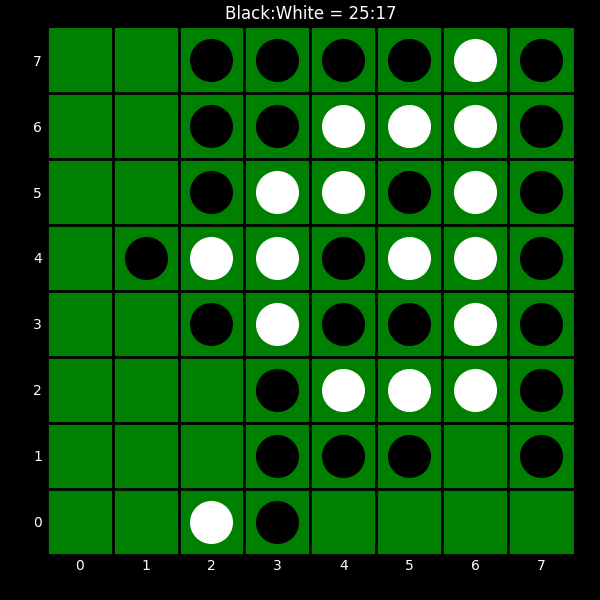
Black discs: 25
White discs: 17